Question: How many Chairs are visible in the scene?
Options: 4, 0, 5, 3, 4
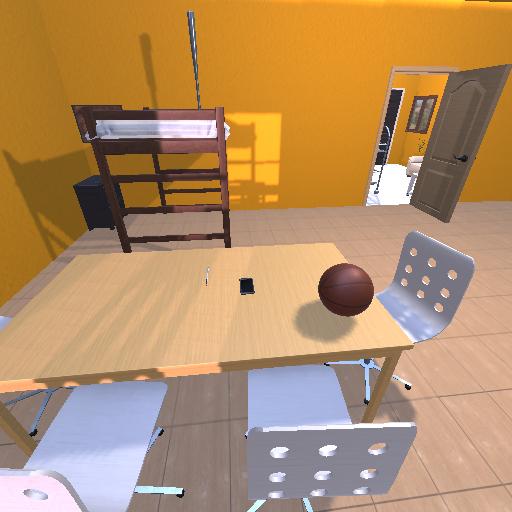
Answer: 4